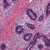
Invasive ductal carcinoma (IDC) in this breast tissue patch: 0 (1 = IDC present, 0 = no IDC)